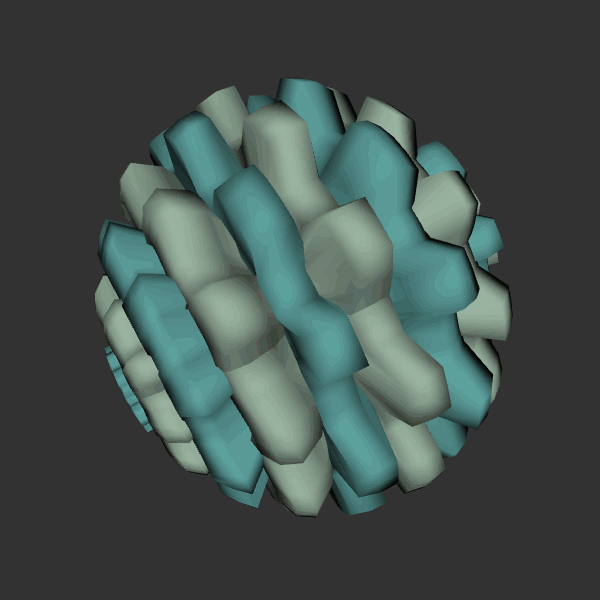
Background: dark